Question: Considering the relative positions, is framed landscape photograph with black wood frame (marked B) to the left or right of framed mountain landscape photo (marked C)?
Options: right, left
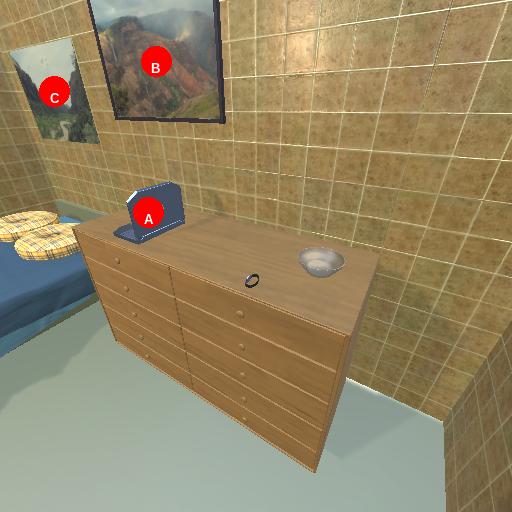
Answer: right